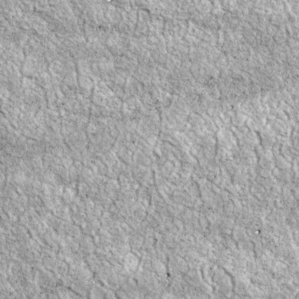
Label: non_frost